Field crop: maize
Growth stage: 2
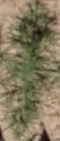
Species: salsola